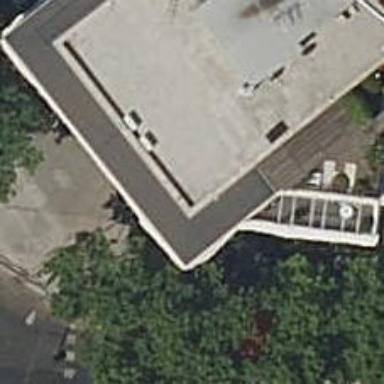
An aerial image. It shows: Restaurant.